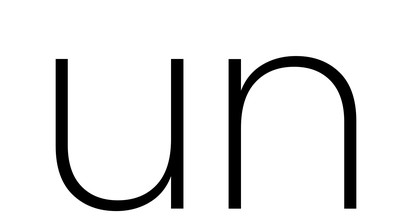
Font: Poppins-ExtraLight